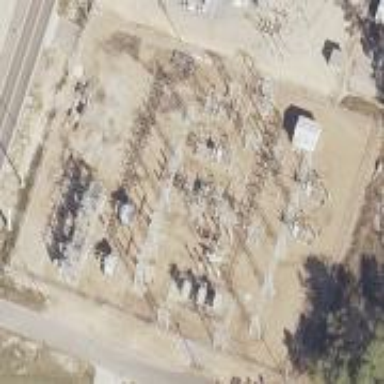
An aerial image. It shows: Distribution power substation secured by fence.